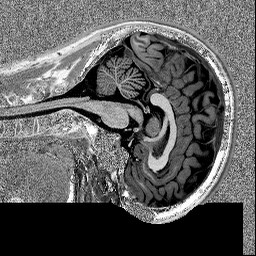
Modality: MP2RAGE
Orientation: sagittal
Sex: male